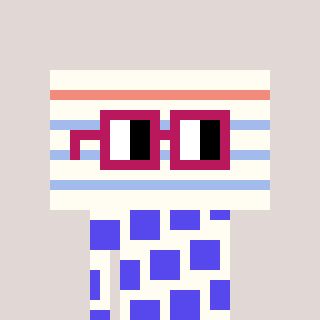
a pixel art character with square dark red glasses, a empty notebook page-shaped head and a grayscale-colored body on a warm background